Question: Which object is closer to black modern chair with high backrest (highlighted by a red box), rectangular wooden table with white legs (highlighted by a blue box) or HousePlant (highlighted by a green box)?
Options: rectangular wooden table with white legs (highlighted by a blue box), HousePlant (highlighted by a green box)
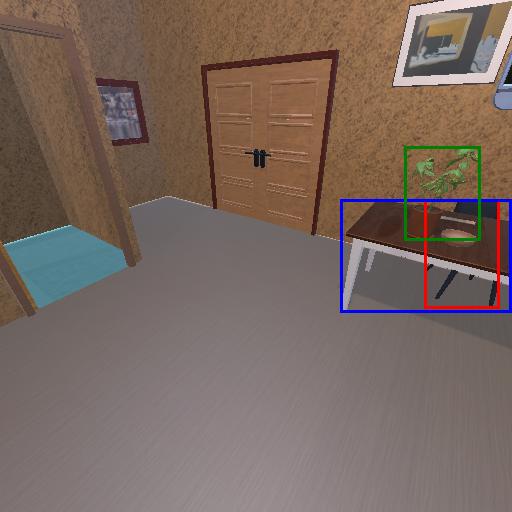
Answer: rectangular wooden table with white legs (highlighted by a blue box)